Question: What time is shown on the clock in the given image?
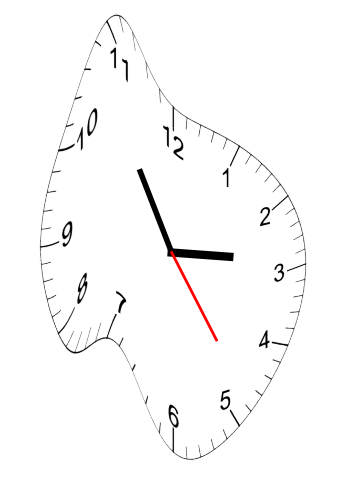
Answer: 02:54:24